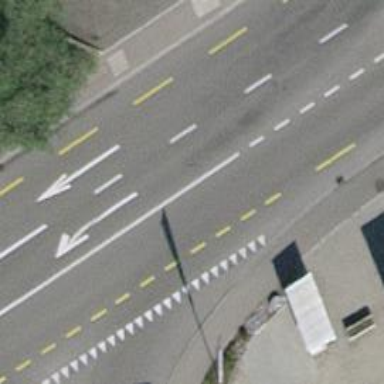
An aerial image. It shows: Asphalt residential road with designated cycle lane.